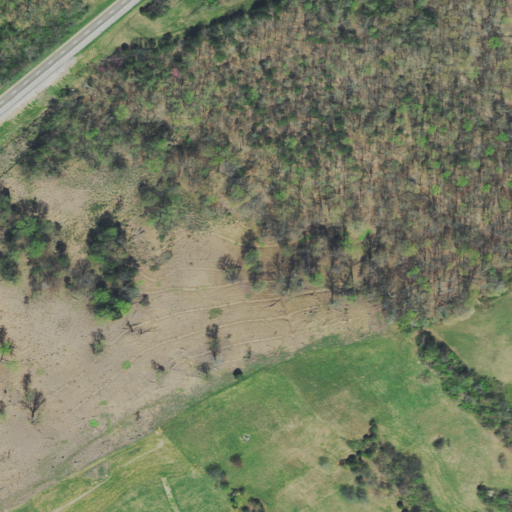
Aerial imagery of ridge(s) in Tennessee named Chestnut Ridge containing deciduous forest, pasture, shrub, mixed forest, grassland, low intensity development, open development, evergreen forest, and medium intensity development